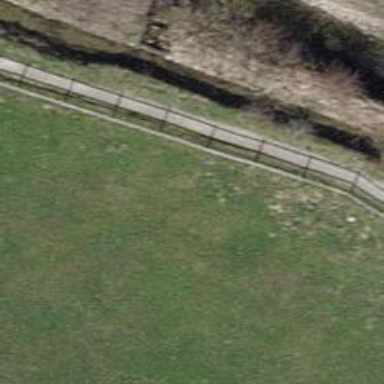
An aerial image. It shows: Path with pebblestone surface.